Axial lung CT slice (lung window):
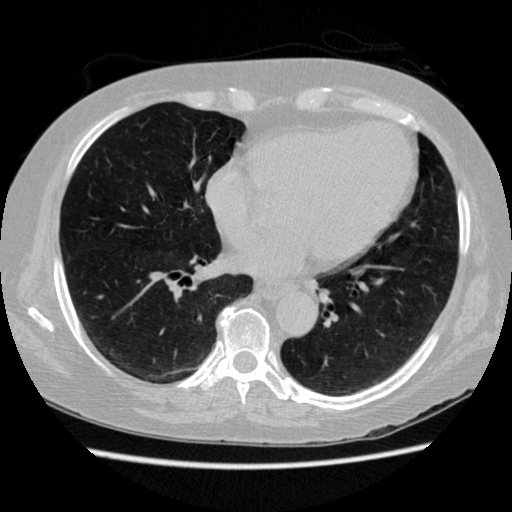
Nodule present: no